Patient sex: M
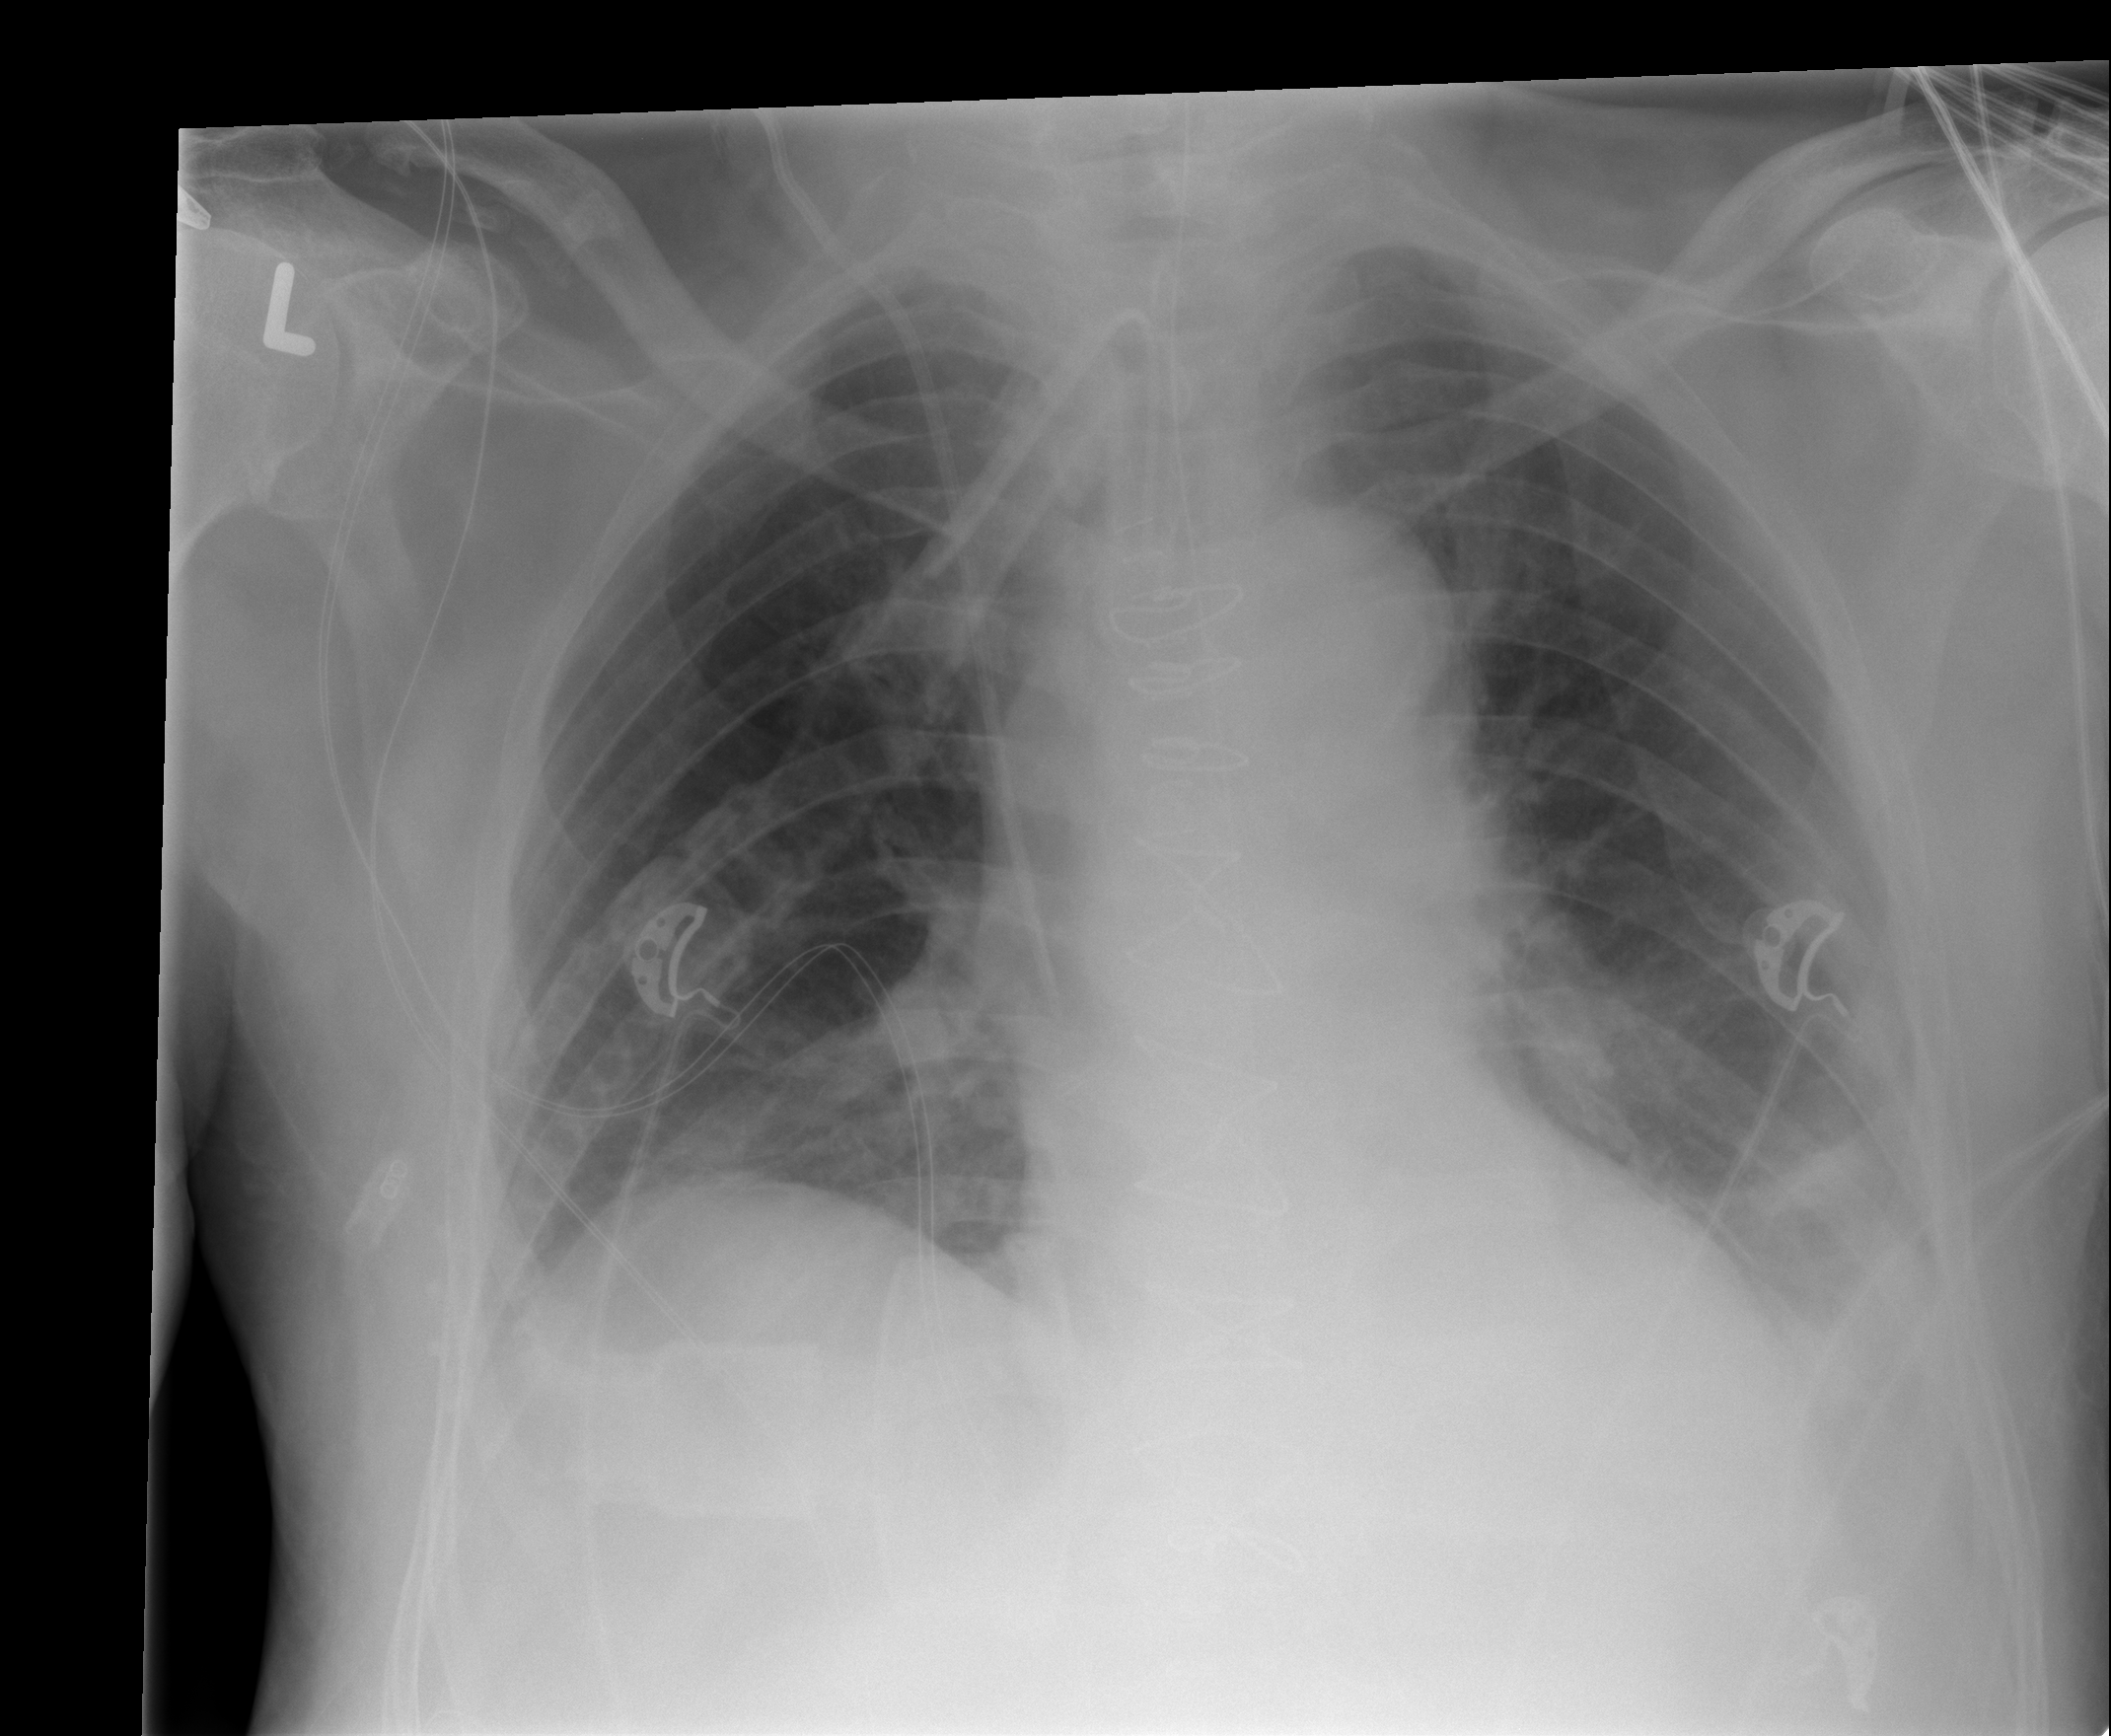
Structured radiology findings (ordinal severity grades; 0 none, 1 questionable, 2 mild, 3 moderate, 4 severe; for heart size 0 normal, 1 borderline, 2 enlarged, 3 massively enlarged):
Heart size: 1
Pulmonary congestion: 1
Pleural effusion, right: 1
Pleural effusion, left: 2
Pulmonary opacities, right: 0
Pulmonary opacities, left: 0
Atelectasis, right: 2
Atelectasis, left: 2